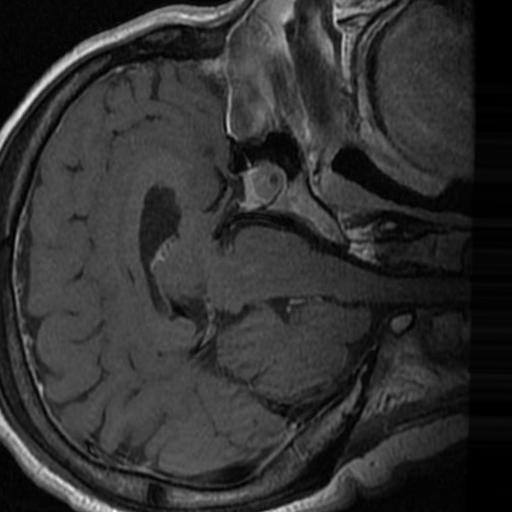
Label: brain_tumor